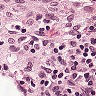
Metastatic tissue present: no